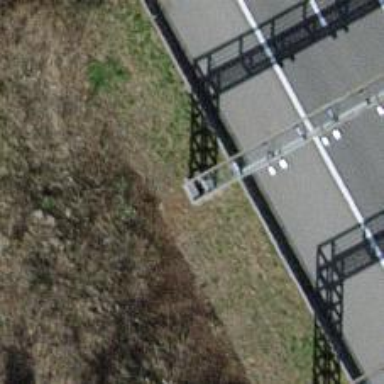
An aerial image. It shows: Gantry structure.